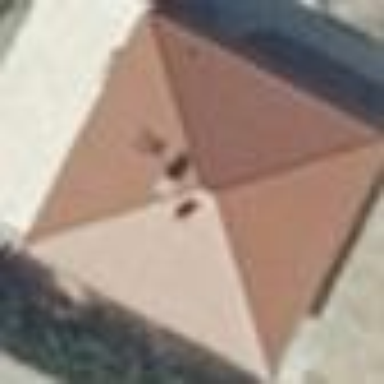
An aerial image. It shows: Red house with pyramidal roof.